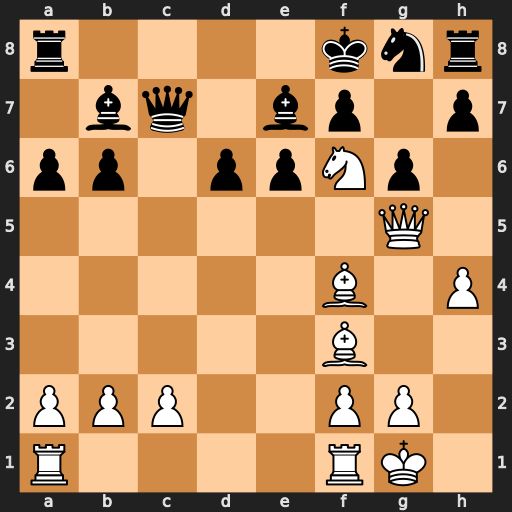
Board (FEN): r4knr/1bq1bp1p/pp1ppNp1/6Q1/5B1P/5B2/PPP2PP1/R4RK1
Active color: w
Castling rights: -
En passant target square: -
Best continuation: Qh6+ Nxh6 Bxh6#